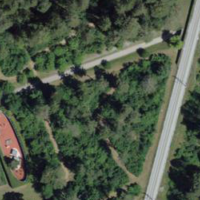
EUNIS habitat code: 43
Species observed at this site:
Berberis vulgaris